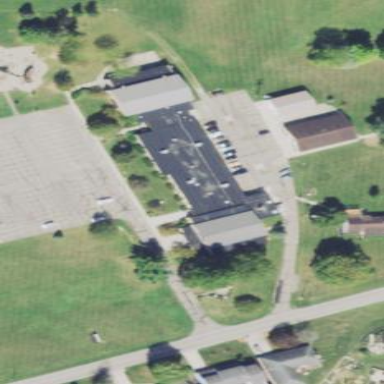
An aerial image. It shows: School.